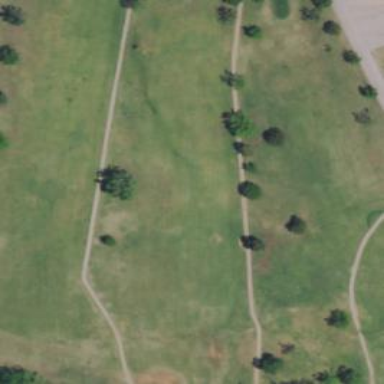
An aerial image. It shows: Golf fairway surrounded by grass.